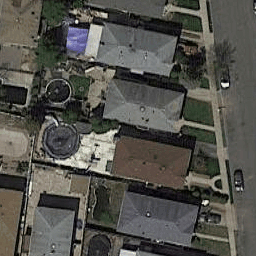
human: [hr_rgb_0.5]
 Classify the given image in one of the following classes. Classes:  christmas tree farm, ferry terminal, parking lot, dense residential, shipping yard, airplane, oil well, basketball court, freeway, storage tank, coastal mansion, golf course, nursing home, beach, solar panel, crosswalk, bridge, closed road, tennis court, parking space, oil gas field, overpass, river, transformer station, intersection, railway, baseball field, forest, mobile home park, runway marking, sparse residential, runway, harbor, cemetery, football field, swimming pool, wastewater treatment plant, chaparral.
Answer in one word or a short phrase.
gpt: dense residential